Field crop: maize
Growth stage: 2
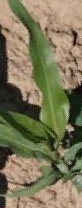
Species: maize